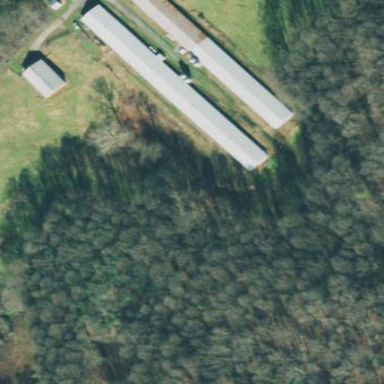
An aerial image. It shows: Poultry house.